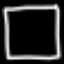
Label: square